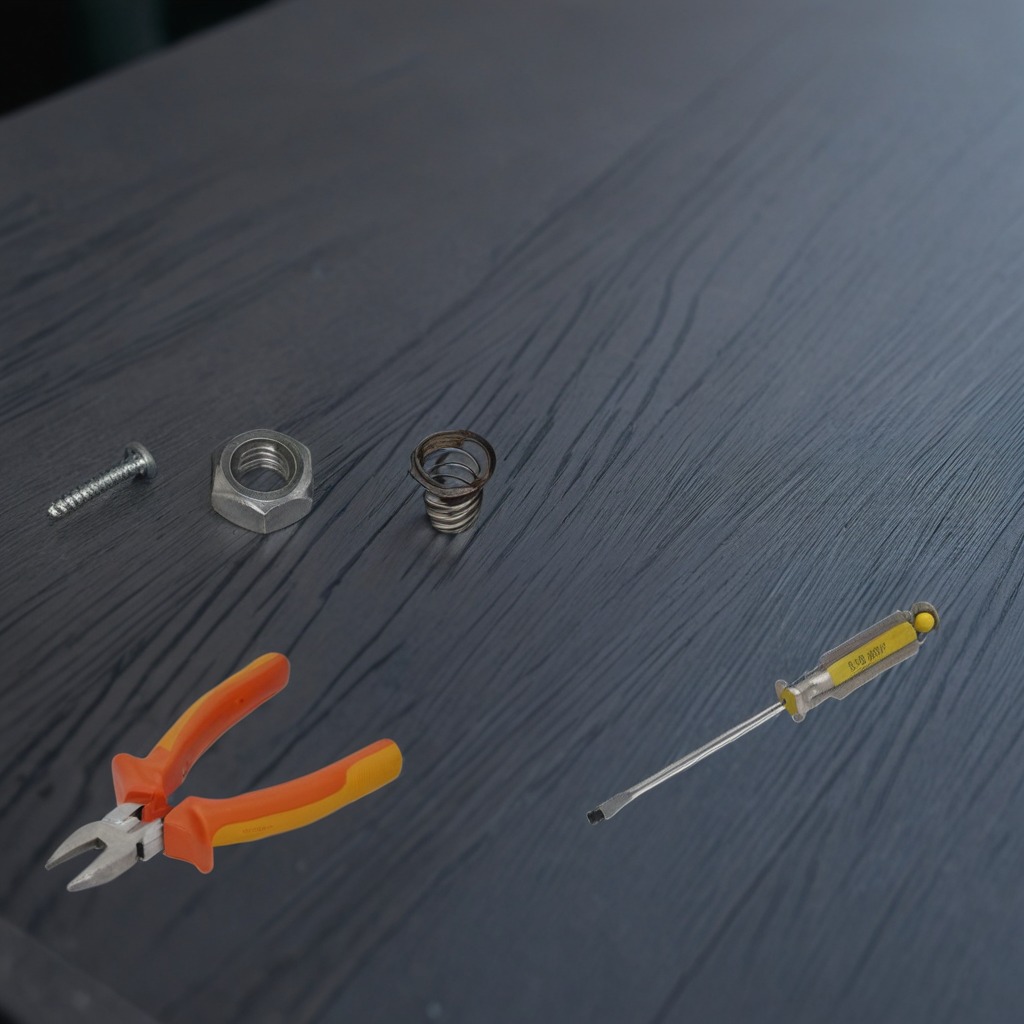
A metal nut, pliers, a coiled metal spring, a screwdriver, and a metal machine screw are lying on the table.